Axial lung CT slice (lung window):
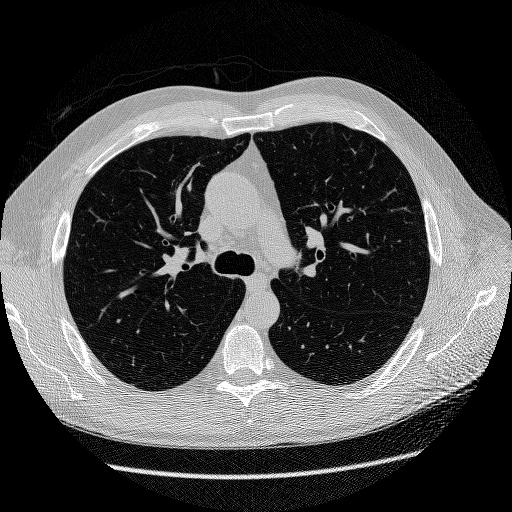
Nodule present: no